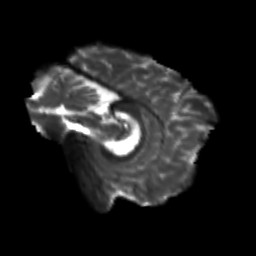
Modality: T2w
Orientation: sagittal
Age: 20
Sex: female
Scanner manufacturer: siemens
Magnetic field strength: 3 T
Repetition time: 3.5 s
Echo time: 0.113 s